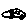
Label: car